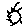
Label: sun